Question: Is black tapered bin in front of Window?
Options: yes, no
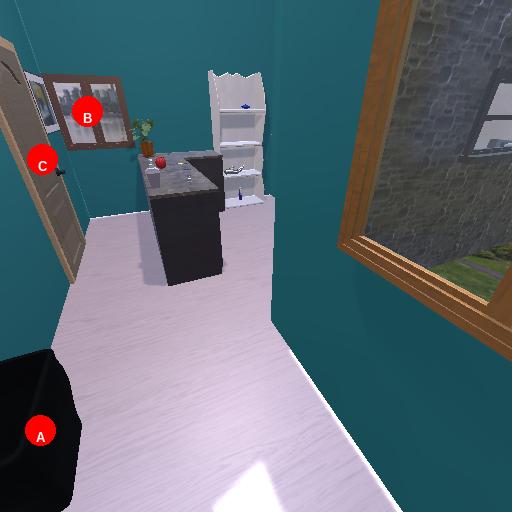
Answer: yes